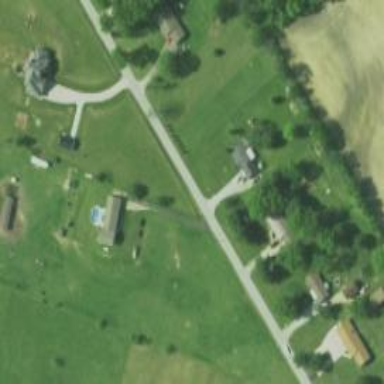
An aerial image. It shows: Driveway.